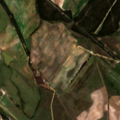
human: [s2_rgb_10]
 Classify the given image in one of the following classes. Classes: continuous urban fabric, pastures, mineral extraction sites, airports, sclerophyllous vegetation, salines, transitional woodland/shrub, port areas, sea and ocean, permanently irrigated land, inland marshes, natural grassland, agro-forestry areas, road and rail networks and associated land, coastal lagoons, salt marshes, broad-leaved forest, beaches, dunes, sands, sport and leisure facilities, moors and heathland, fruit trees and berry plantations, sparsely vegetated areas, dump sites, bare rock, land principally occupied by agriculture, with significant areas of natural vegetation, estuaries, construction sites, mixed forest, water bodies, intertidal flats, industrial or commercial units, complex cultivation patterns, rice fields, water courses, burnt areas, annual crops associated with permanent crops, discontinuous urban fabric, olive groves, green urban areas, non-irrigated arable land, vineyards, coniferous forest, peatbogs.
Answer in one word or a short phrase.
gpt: non-irrigated arable land, permanently irrigated land, pastures, broad-leaved forest